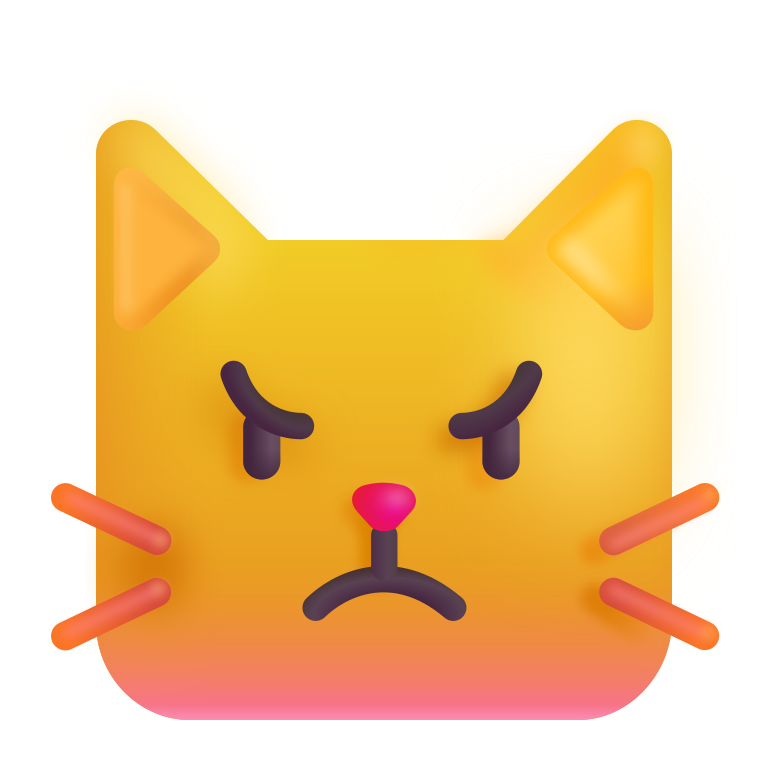
pouting cat color